Question: I read this answer <URL> ,but there is only API 20,can not set lower version

my project AndroidManifest.xml
'''
<?xml version="1.0" encoding="utf-8"?>
<manifest
package="com.example.myapp"
xmlns:android="http://schemas.android.com/apk/res/android"
android:versionCode="1"
android:versionName="1.0">
<uses-sdk
android:minSdkVersion="9"
android:targetSdkVersion="16"/>
<application
android:icon="@drawable/ic_launcher"
android:label="@string/app_name">
<activity
android:name="MyActivity"
android:label="@string/app_name">
<intent-filter>
<action android:name="android.intent.action.MAIN"/>
<category android:name="android.intent.category.LAUNCHER"/>
</intent-filter>
</activity>
</application>
'''
did I miss something?
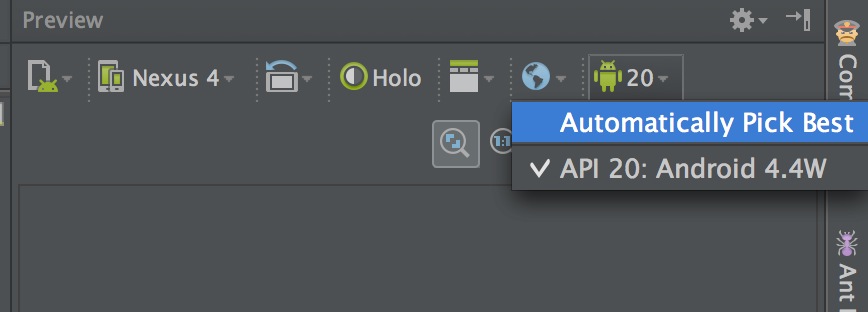
Answer: You don't have the other SDKs.
To download them, open the SDK manager from Android Studio, and download 'Android 4.4.2 (API 19)'.